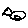
Label: bird